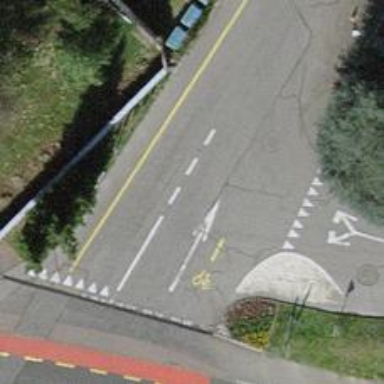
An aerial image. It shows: Residential road with asphalt surface. There is cycle lane on the left side.